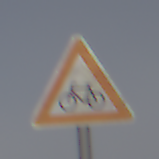
Verkehrszeichen: RadverkehrRechts
Umgebung: Outdoor, Nature
Tageszeit: MorningAfternoon
Wetter: PartlyCloudy
Licht: Natural
Jahreszeit: NotSpecified
Kontrast: MediumContrast